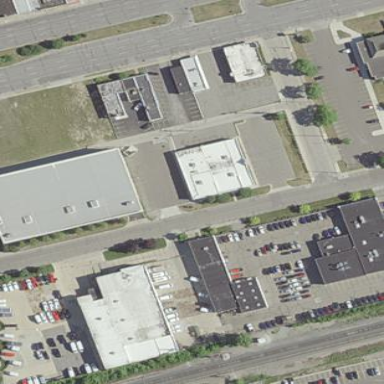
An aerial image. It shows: Storage rental shop located in building.